Question: I'm trying to get a value from a MySQL database. I need to grab the for the particular item and here is how my table looks:

I'm not sure how to go about this and the only thing I could think of to grab the price from the table was by adding a condition to the query where it only grabs results that match the 'domain_address'.
I do the test by calling the function '<?php echo getPageURL();?>' which returns 'http://vauxhallpartswarehouse.co.uk/' (which should match up against the database entry.
'''
//table which calls function
<td bgcolor="#999999" align="center">Price: <?php echo getPrice();?></td>
<?php
function getPrice() {
$con=mysqli_connect("host","user","pass","db");
$price = mysqli_query($con, "SELECT price FROM domains WHERE domain_address='<?php echo getPageURL();?>'");
mysqli_close($con);
return $price; //should only be 1 result returned since domain_address is unique
}
?>
'''
This doesn't seem to want to work, and I don't really know how else to grab the price.
I know the connetion is fine and i already have this code further down the script which creates a table with all the results from the database, so maybe I could do something with the code below?
'''
<?php
$con=mysqli_connect("host","user","pass","db"));
// Check connection
if (mysqli_connect_errno())
{
echo "Failed to connect to MySQL: " . mysqli_connect_error();
}
$results = mysqli_query($con, "SELECT domain_name, domain_address, price FROM domains");
echo "<table border='1'>
<tr><th>Domain</th>....
</tr>";
while($row = mysqli_fetch_array($results))
{
echo "<tr>";
echo "<td>" . $row['domain_name'] . "</td>";
echo "<td><a target='_blank' href=" . $row['domain_address'] . ">"....
//etc
mysqli_close($con);
?>
'''
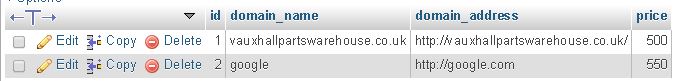
Answer: That's because in this line:
'''
$price = mysqli_query($con, "SELECT price FROM domains WHERE domain_address='<?php echo getPageURL();?>'");
'''
'getPageURL()' is not executed, it's just a static part of the whole string. Try this:
'''
$price = mysqli_query($con, "SELECT price FROM domains WHERE domain_address='" . getPageURL() . "'");
'''